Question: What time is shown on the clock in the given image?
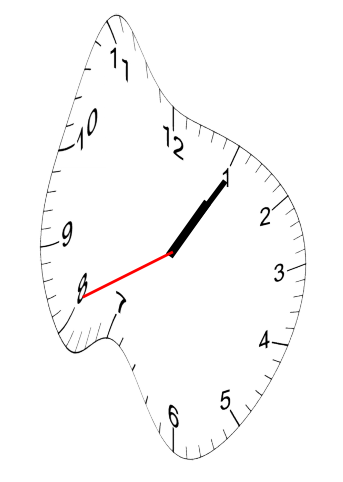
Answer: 01:05:41